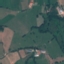
Land use / land cover: Pasture